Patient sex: F
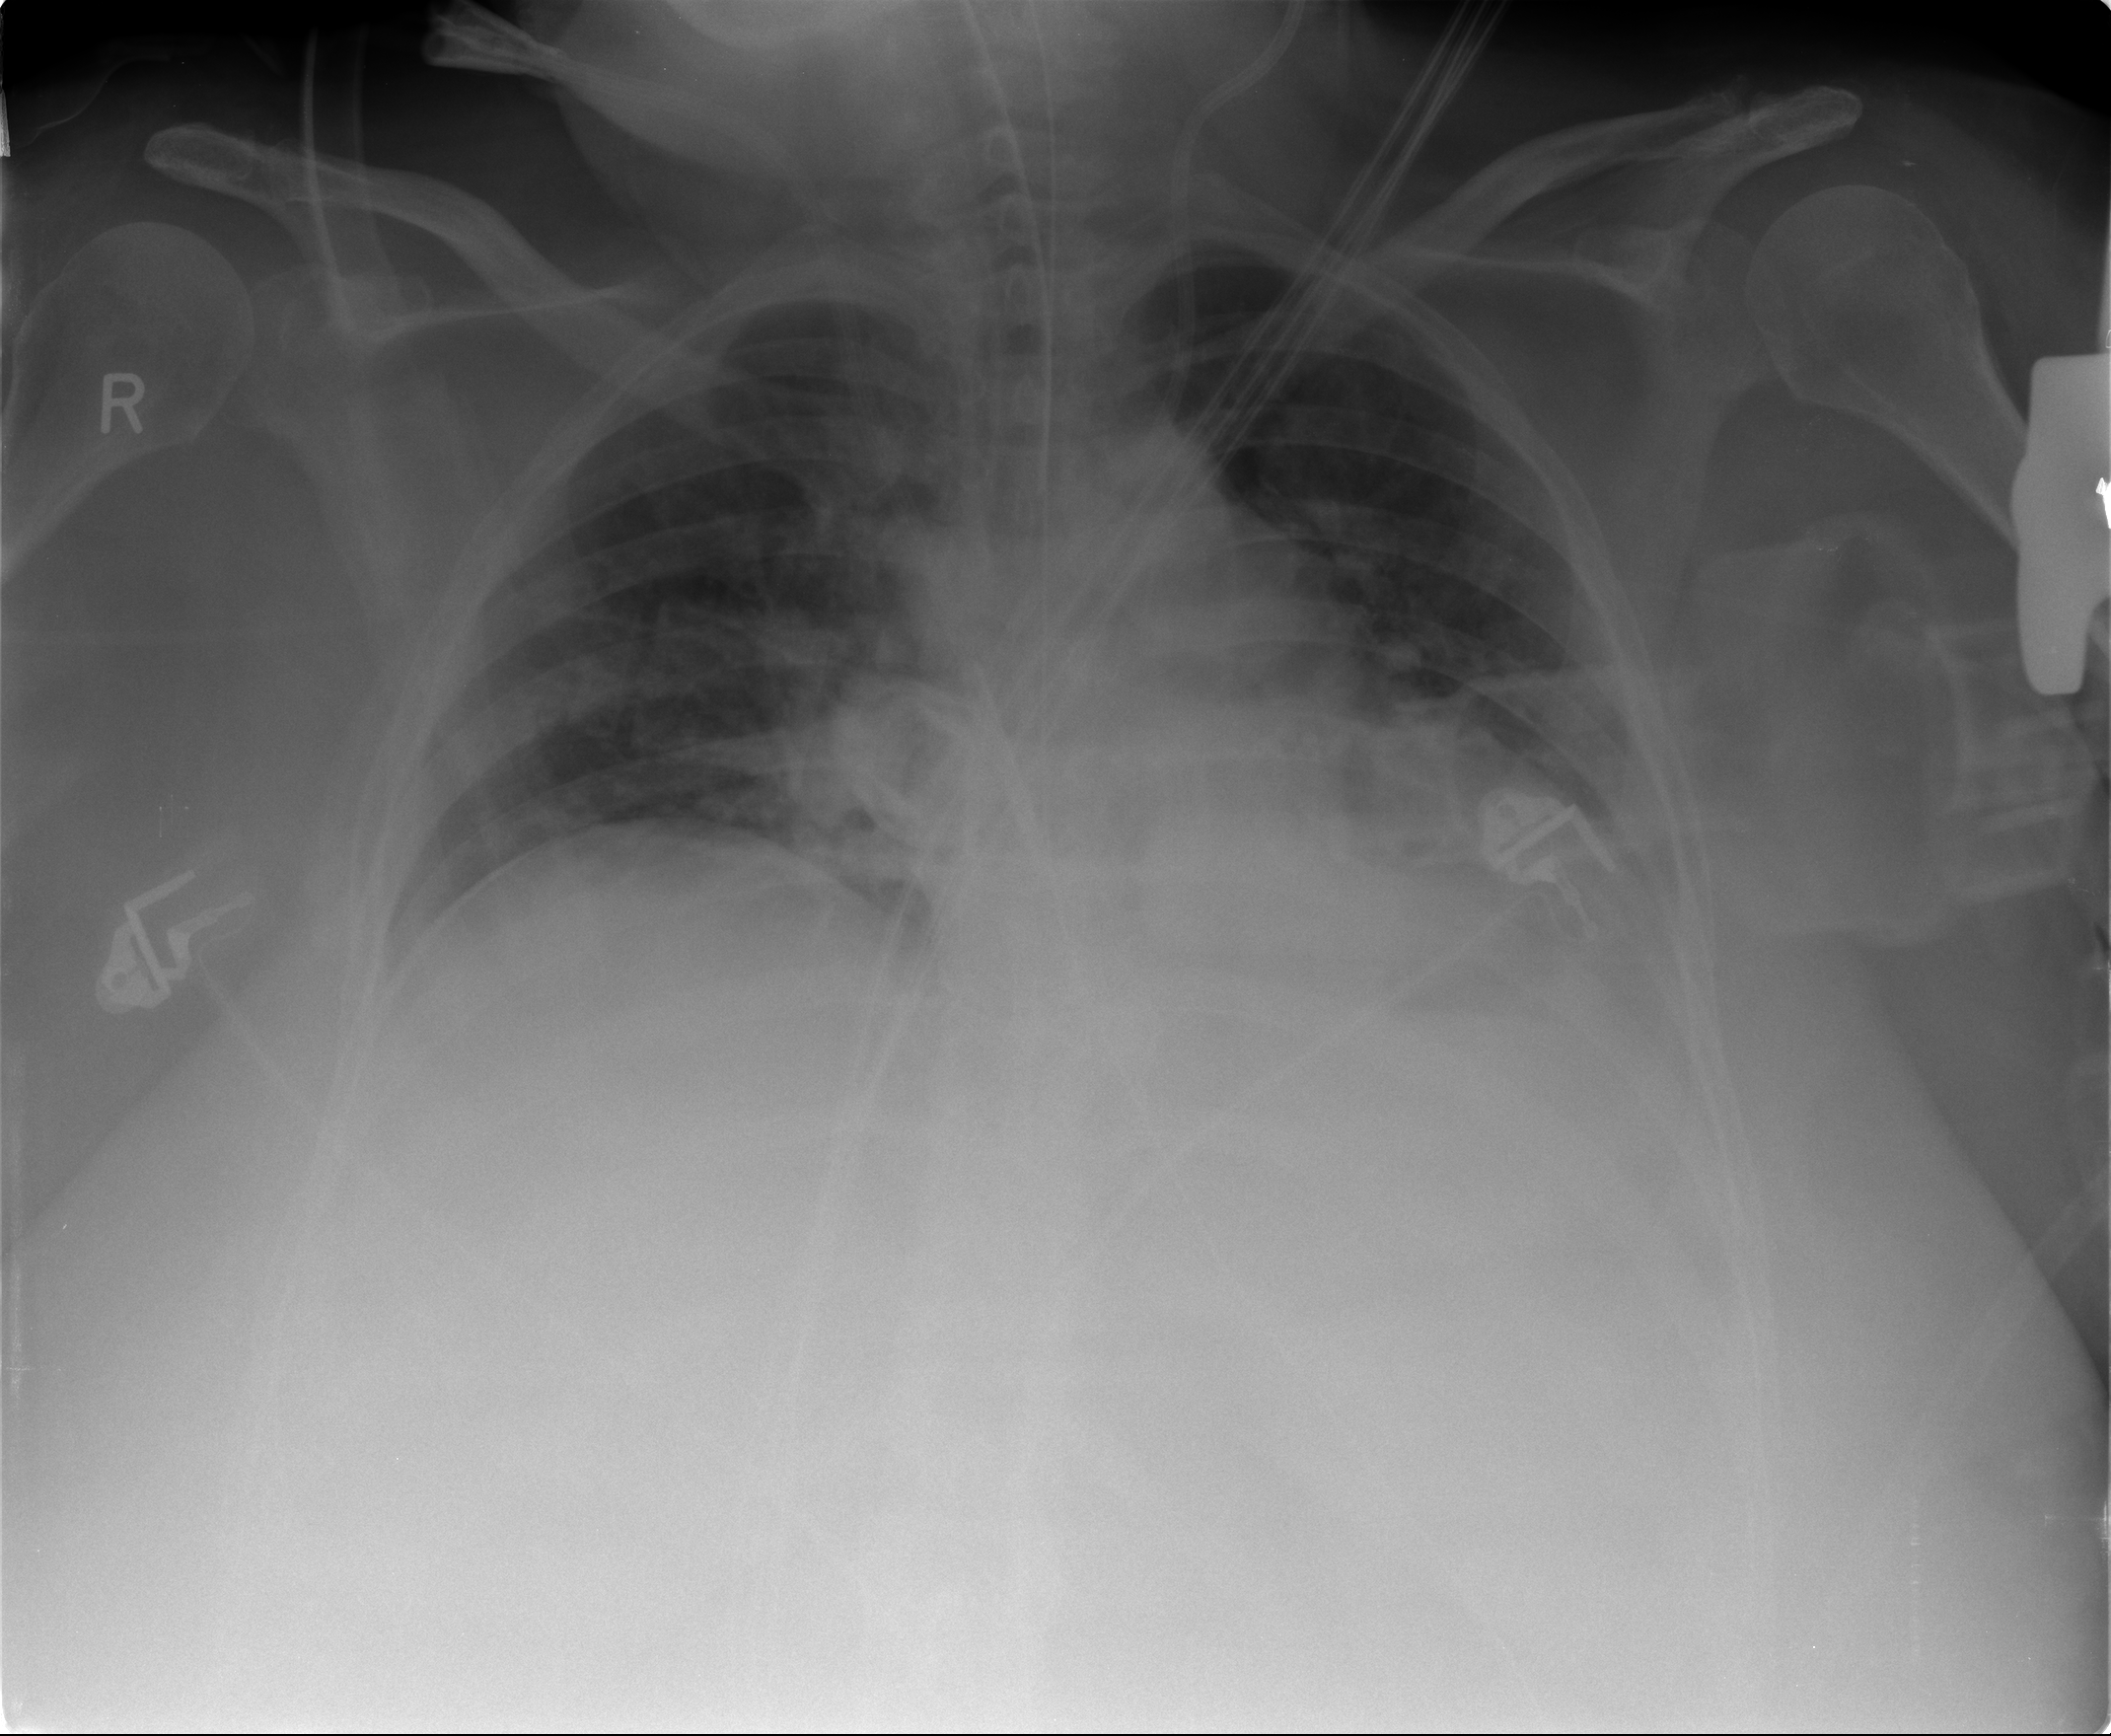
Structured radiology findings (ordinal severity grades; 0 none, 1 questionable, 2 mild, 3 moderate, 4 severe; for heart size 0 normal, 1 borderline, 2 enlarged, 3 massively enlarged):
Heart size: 1
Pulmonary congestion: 1
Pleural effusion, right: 0
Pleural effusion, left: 2
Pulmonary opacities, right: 0
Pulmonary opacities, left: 1
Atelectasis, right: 2
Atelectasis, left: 3